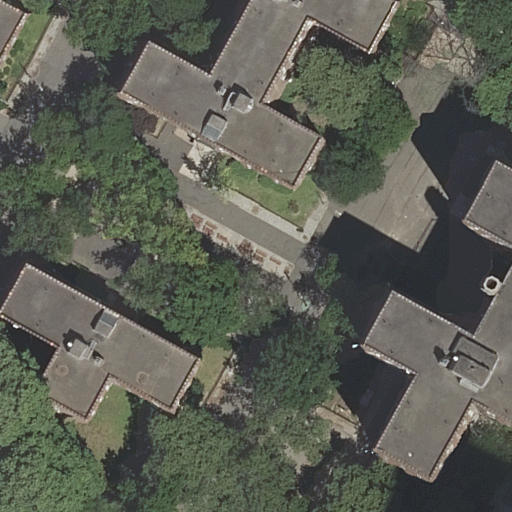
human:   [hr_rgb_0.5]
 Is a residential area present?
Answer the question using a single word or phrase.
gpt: yes

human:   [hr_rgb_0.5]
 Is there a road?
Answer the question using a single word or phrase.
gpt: yes

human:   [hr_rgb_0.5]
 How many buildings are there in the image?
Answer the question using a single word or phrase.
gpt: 4

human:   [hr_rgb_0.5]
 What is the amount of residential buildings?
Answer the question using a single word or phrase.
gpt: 4

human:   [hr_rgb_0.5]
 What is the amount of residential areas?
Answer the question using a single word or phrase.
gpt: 1

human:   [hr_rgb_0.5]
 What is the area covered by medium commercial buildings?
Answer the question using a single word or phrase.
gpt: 0m2

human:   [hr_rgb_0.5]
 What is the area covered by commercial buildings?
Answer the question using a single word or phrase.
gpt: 0m2

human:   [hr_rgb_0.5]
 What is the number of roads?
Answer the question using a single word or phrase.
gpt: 1

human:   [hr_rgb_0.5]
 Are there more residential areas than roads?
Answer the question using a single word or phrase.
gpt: no

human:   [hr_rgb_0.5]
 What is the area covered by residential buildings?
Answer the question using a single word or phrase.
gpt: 1733m2

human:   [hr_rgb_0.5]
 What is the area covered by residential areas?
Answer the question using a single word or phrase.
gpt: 0m2

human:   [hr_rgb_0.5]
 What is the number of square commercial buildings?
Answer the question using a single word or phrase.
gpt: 0

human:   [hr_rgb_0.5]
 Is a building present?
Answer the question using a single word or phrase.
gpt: yes

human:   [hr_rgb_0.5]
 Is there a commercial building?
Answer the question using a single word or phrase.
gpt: no

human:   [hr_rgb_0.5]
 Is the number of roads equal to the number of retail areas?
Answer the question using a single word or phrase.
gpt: yes

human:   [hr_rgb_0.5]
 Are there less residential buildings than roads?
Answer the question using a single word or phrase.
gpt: no

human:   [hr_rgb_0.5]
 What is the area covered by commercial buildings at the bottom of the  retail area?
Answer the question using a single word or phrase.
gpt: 0m2

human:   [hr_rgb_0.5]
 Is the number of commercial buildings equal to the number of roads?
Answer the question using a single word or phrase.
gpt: no

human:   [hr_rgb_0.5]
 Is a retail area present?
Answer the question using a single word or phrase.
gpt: yes

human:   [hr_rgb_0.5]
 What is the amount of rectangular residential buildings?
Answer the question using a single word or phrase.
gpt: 2

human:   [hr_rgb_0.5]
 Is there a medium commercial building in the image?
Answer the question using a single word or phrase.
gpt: no

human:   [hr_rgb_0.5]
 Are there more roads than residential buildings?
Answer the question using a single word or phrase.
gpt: no

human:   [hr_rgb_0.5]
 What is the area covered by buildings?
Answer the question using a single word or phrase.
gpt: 1733m2

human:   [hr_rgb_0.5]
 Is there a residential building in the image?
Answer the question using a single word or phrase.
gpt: yes

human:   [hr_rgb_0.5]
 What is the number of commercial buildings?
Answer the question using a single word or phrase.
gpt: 0

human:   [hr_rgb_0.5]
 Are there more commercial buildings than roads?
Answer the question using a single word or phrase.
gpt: no

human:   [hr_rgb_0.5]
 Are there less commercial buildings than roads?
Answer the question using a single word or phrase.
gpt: yes

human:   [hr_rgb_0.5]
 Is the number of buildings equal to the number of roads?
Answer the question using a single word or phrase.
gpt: no

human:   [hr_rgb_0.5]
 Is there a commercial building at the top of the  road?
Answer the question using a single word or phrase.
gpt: no

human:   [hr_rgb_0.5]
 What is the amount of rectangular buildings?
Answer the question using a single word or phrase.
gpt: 2

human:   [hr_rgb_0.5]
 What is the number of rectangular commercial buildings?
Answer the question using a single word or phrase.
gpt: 0

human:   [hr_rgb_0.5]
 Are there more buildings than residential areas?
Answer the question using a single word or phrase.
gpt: yes

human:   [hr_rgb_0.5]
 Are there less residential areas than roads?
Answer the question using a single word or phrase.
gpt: no

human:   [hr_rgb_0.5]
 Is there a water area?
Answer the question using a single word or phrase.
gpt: no

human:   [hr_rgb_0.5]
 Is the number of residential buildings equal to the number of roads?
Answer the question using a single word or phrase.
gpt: no

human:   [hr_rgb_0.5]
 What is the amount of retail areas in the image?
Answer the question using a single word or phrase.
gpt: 1

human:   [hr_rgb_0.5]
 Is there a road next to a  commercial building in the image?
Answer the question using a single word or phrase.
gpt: no

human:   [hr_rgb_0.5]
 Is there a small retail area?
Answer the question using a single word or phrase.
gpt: no

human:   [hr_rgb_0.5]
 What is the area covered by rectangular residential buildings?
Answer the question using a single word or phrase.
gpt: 334m2

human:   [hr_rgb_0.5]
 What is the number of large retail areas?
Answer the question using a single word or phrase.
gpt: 1

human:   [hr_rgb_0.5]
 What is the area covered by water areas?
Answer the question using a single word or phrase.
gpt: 0m2

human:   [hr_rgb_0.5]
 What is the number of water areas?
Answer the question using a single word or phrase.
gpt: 0

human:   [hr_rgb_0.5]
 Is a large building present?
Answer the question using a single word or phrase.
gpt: yes

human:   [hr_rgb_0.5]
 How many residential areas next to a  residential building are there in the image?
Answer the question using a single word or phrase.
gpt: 1

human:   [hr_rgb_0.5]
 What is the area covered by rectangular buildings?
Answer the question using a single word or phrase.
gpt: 334m2

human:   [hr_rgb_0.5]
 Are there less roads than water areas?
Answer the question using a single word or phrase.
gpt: no

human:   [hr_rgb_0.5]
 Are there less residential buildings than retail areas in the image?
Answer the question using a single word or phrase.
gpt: no

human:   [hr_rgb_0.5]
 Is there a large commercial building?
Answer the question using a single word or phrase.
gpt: no

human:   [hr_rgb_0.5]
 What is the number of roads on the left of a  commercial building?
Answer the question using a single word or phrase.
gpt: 0

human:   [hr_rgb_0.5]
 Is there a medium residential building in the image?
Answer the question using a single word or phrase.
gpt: yes

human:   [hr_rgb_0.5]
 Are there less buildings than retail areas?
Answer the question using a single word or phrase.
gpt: no

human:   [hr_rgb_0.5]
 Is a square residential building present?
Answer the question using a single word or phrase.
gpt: no

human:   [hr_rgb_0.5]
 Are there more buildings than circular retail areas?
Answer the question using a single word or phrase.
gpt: yes

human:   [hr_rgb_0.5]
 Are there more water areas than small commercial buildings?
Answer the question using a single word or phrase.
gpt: no

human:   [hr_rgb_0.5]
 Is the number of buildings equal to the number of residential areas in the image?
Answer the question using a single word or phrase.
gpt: no

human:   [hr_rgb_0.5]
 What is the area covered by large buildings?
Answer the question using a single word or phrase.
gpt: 1398m2

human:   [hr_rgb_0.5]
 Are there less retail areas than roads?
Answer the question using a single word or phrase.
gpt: no

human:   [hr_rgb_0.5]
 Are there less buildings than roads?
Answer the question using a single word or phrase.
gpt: no

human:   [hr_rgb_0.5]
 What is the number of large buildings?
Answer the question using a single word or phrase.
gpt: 2

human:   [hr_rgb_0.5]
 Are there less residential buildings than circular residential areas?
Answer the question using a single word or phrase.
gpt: no

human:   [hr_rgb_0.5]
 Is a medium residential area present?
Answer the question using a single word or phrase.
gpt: no

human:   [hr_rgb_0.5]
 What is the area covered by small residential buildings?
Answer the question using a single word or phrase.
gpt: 0m2

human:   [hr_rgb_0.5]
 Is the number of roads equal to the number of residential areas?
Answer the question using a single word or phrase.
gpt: yes

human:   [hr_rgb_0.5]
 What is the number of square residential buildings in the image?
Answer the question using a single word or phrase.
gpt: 0